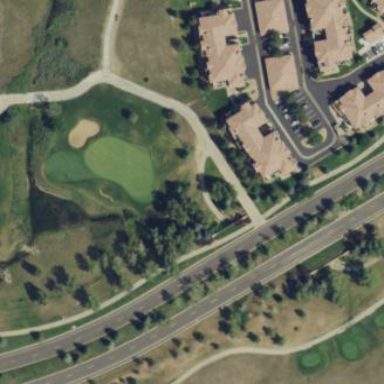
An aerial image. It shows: Rough grassy area used for golf.